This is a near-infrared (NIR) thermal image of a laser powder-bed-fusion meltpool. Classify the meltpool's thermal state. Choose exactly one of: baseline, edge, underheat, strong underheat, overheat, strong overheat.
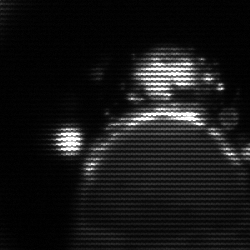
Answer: edge